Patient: sex F, age 54
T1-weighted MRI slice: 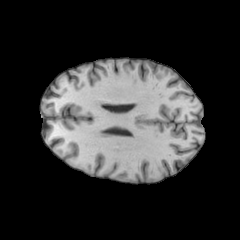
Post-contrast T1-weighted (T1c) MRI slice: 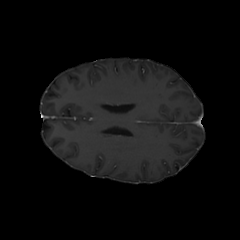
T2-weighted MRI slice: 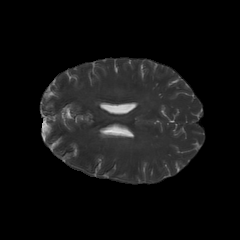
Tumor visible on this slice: no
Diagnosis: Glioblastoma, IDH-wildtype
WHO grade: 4